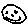
Label: smiley face